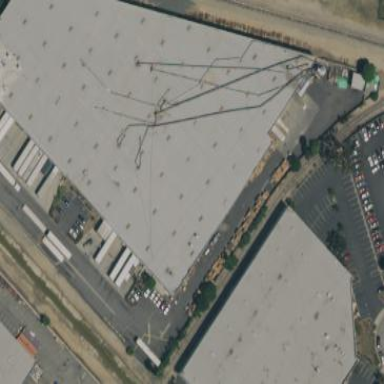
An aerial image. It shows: Warehouse building.